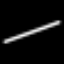
Label: line